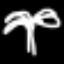
Label: palm tree